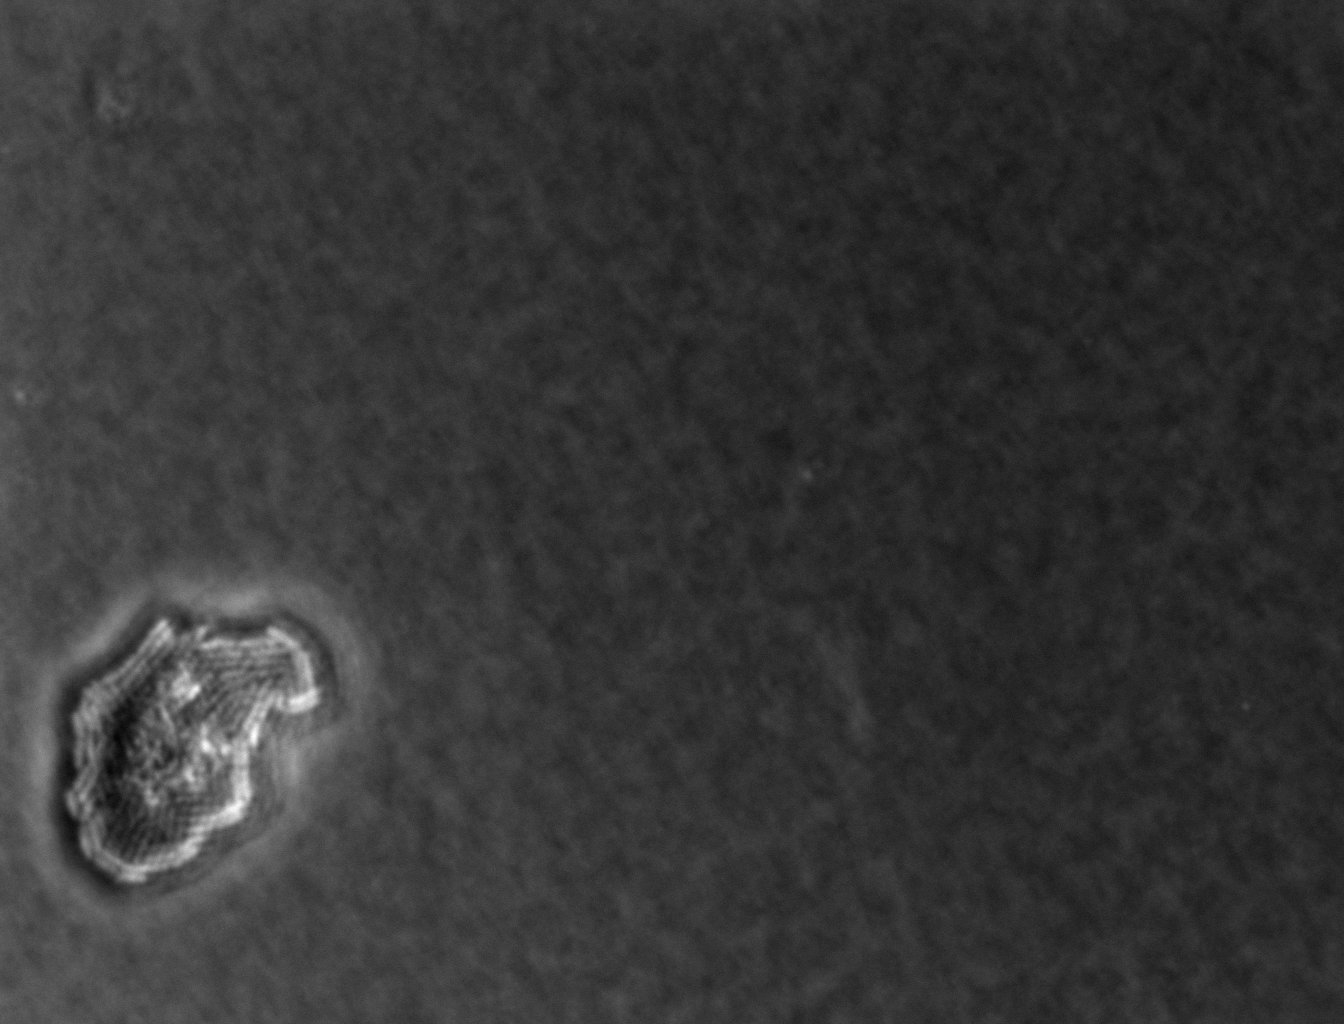
Phase contrast microscopy, 60x objective, 3 h incubation, 1.5% agar